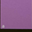
Piece: xx